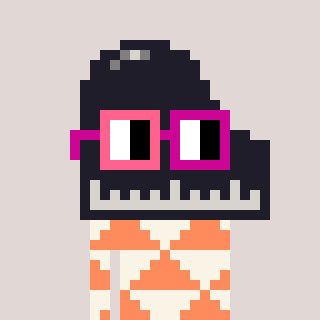
a pixel art character with square pink and red glasses, a piano-shaped head and a peachy-colored body on a warm background